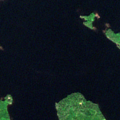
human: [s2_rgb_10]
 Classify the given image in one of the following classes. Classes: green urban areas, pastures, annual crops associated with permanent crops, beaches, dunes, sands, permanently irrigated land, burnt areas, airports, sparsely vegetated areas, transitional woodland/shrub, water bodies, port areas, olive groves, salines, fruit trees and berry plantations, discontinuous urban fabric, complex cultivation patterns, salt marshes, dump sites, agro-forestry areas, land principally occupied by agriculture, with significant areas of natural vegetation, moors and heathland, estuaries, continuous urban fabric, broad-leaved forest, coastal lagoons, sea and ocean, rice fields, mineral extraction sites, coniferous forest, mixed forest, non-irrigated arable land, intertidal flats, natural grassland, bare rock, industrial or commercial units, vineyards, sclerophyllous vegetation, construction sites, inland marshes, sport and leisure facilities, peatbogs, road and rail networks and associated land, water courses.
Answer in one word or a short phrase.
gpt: coniferous forest, mixed forest, water bodies